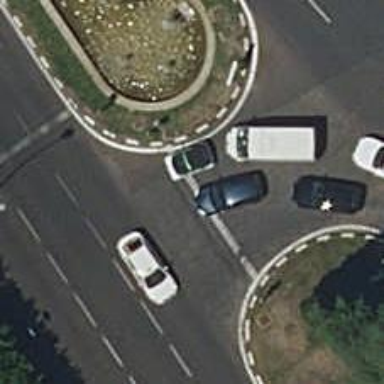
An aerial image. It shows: Road with traffic signals.